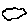
Label: cloud